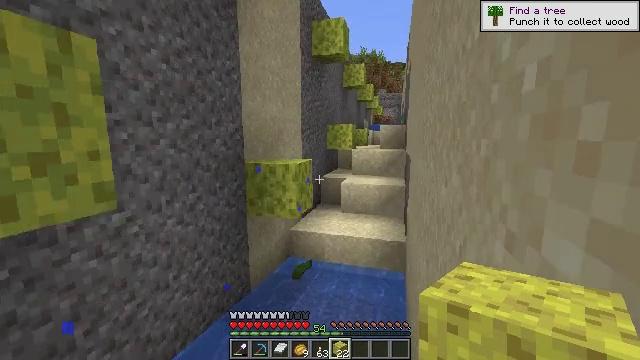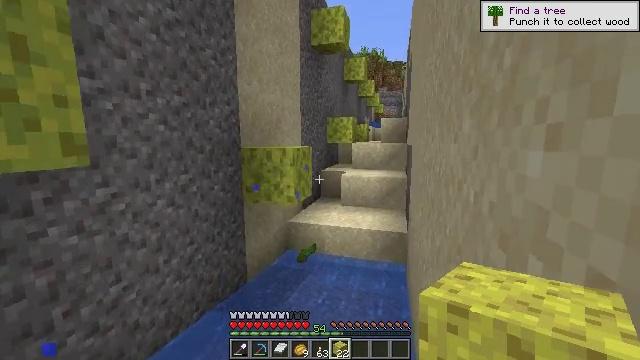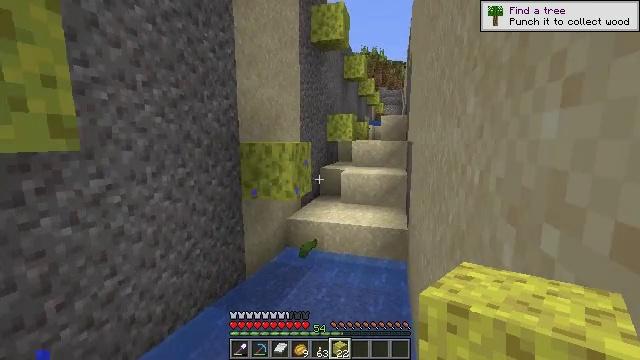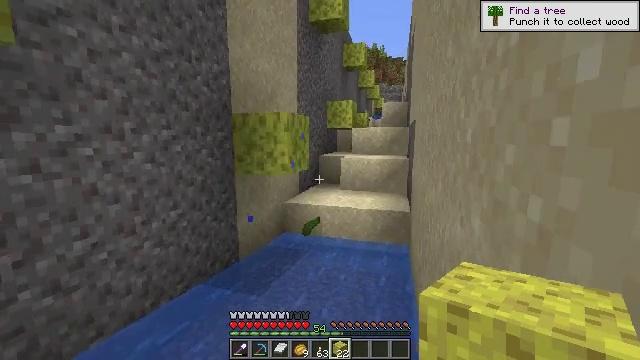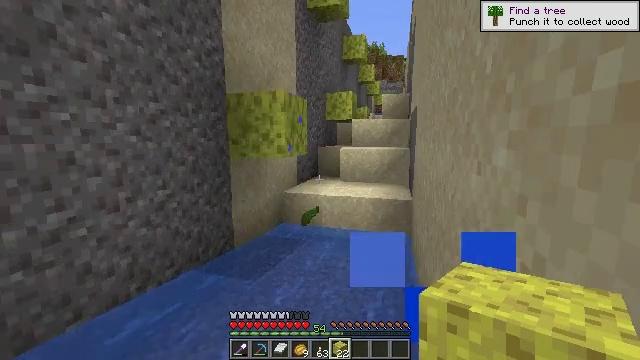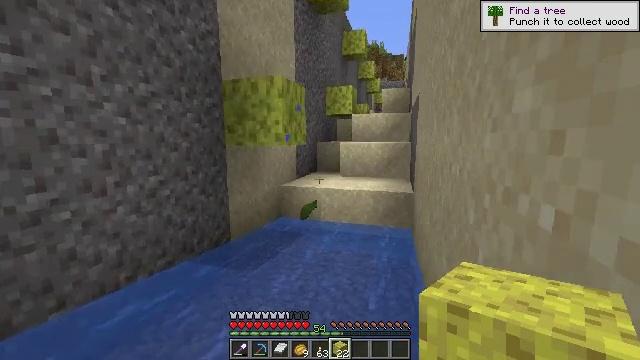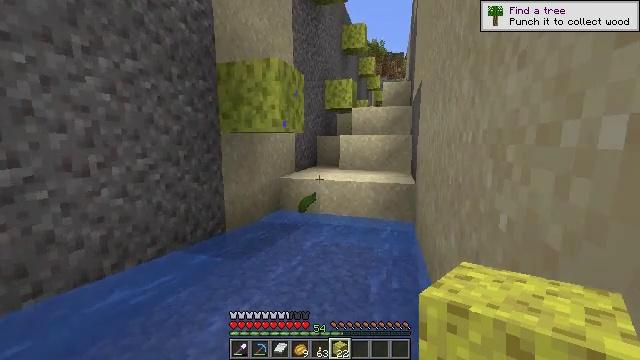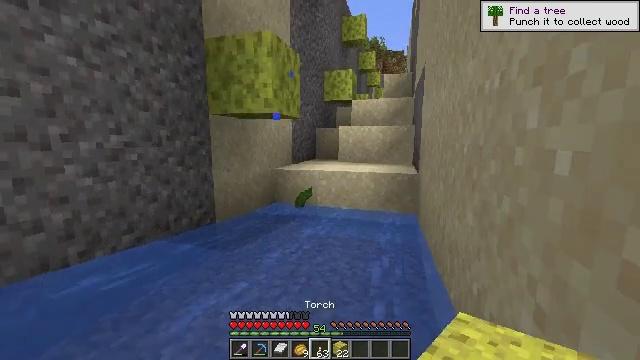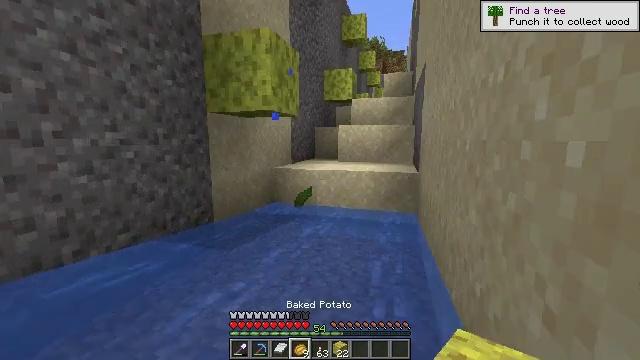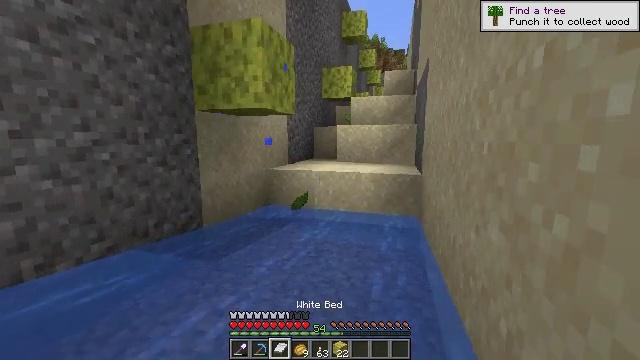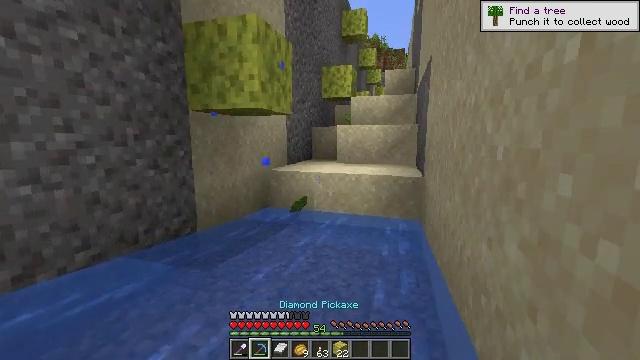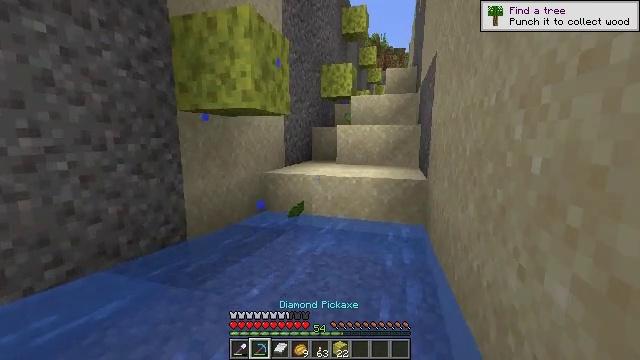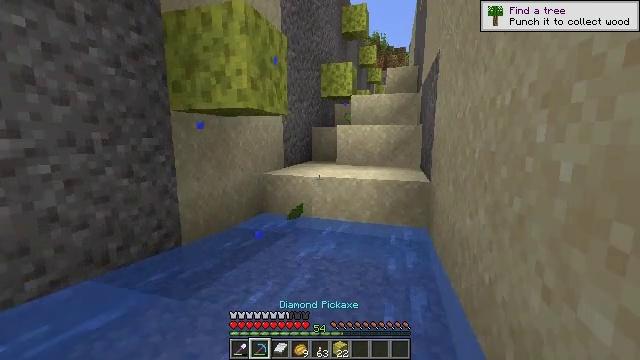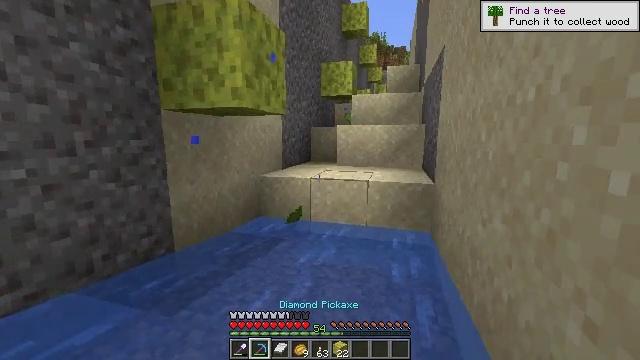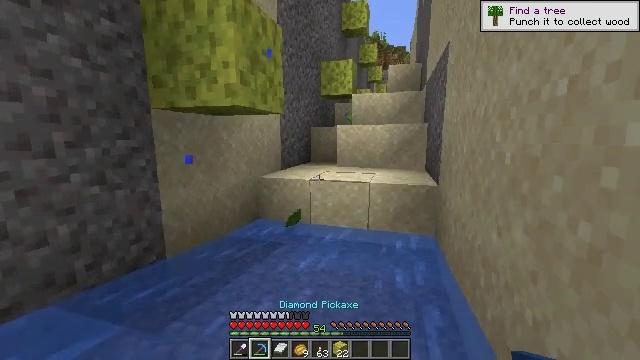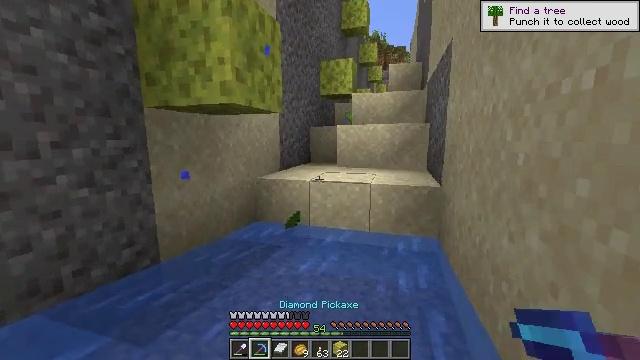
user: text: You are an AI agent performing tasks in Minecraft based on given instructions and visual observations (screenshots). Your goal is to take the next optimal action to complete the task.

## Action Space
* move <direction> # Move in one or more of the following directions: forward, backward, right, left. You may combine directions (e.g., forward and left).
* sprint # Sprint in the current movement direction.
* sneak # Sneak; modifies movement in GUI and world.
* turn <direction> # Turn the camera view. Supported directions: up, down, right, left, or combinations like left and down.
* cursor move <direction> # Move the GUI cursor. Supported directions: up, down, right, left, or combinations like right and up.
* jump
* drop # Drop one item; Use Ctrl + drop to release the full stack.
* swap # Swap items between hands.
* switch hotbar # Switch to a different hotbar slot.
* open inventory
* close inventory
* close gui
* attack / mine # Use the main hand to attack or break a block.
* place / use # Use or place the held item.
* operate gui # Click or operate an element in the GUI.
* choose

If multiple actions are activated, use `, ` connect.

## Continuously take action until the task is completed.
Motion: motion action
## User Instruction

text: Collect the wet sponge after mining.
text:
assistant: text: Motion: move forward
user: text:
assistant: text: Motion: move forward
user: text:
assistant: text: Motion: move forward
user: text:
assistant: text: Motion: move forward
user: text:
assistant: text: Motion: move forward
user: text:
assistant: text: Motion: move forward
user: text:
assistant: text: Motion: move forward
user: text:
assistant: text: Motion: move forward
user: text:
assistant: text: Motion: move forward
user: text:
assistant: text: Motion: move forward
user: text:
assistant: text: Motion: move forward
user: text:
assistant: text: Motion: move forward
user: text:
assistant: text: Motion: move forward
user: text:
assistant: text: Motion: move forward
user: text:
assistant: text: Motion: move forward
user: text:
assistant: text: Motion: move forward
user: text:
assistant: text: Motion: move forward
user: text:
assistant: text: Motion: move forward
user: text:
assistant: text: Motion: move forward
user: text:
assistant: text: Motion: move forward
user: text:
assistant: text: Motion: move forward
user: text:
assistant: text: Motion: move forward
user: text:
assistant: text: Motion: move forward, turn left
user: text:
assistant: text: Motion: turn left and up
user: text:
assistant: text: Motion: turn left and up
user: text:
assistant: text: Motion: turn left and up
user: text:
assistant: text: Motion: move forward
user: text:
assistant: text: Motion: move forward
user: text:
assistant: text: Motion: move forward
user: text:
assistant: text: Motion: move forward, turn left and up